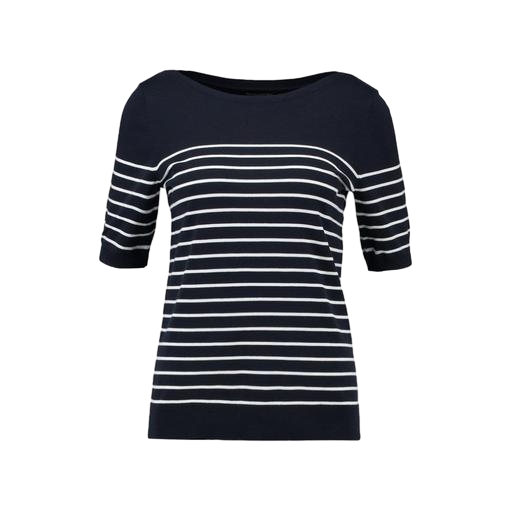
blue short-sleeved striped t-shirt, blue petite boat-neck t-shirt only macy, stripped shirt, white background